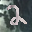
Label: 2